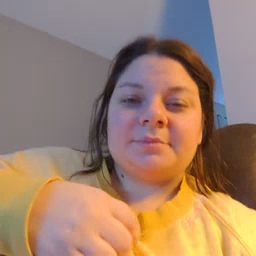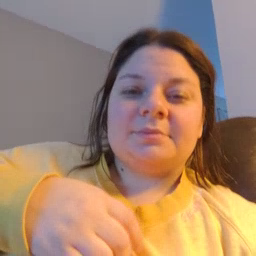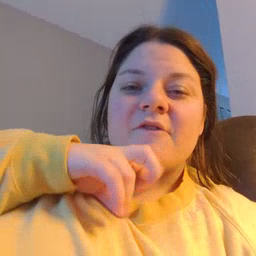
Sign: frog